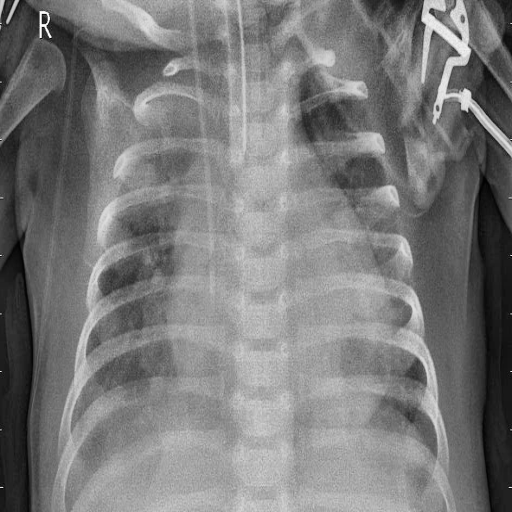
Finding: PNEUMONIA